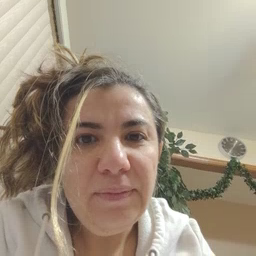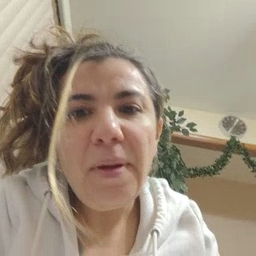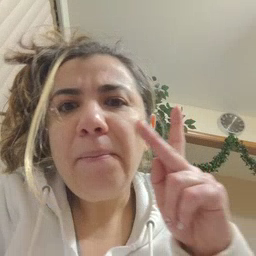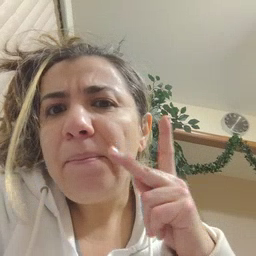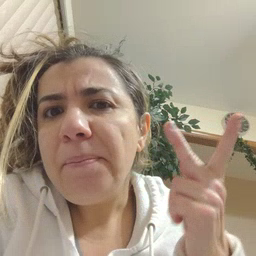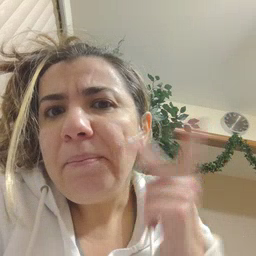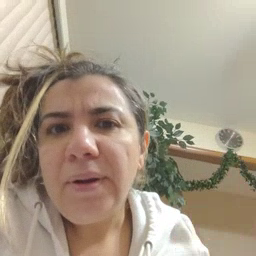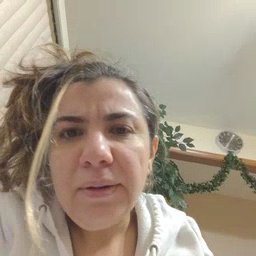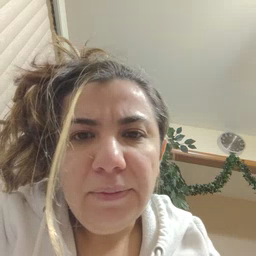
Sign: kitty